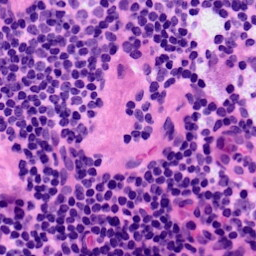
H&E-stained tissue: LymphNode